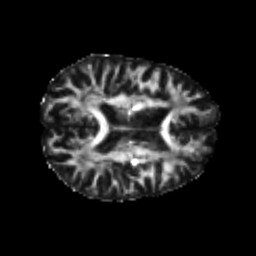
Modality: FA
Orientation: axial
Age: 23
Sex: female
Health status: healthy
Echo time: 0.074 s